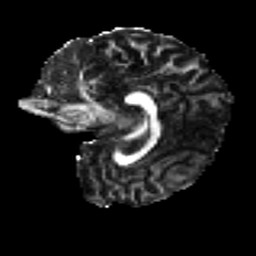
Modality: FA
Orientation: sagittal
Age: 23
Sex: female
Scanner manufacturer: ge
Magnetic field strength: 3 T
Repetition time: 7.8 s
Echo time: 0.0606 s